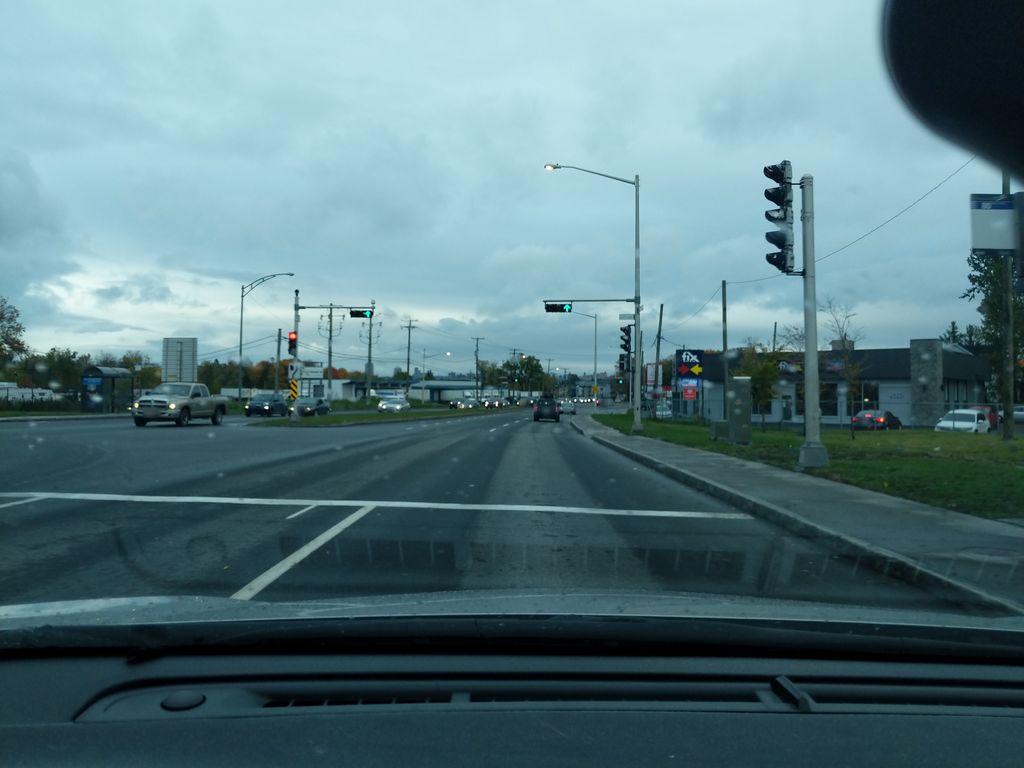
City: quebec_city